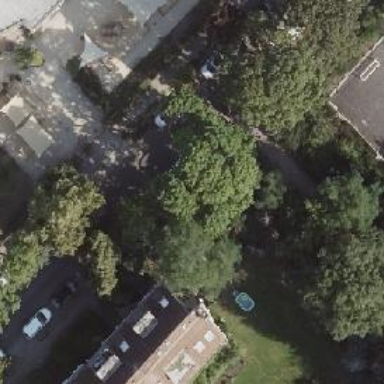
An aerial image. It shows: Avenue of deciduous broadleaved trees.